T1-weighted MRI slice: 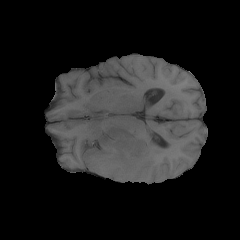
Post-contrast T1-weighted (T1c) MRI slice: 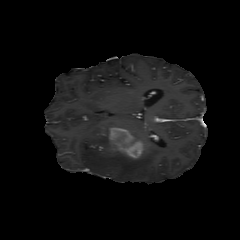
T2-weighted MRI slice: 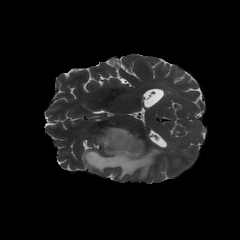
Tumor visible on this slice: yes